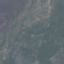
Land use / land cover: HerbaceousVegetation